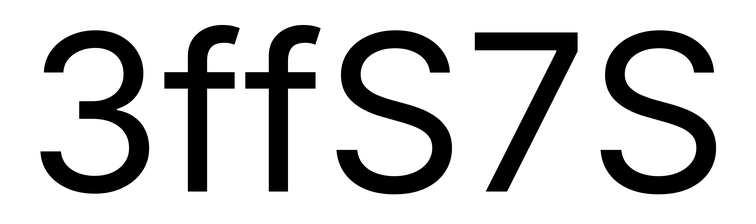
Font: Inter_Regular